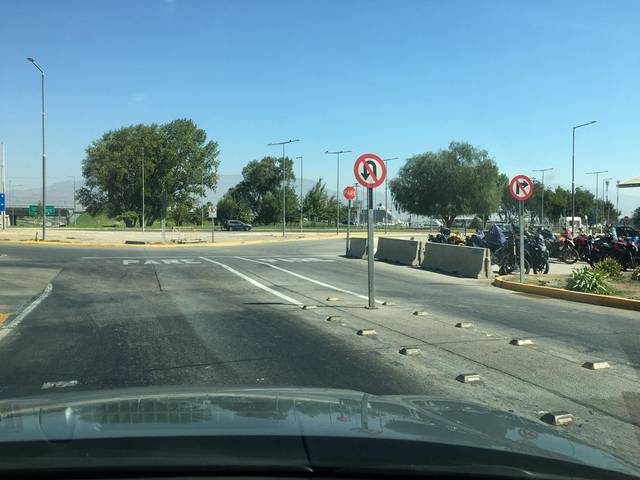
Region: Chile
Coordinates: -33.411, -70.791